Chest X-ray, AP view. Patient: 29 years old, sex M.
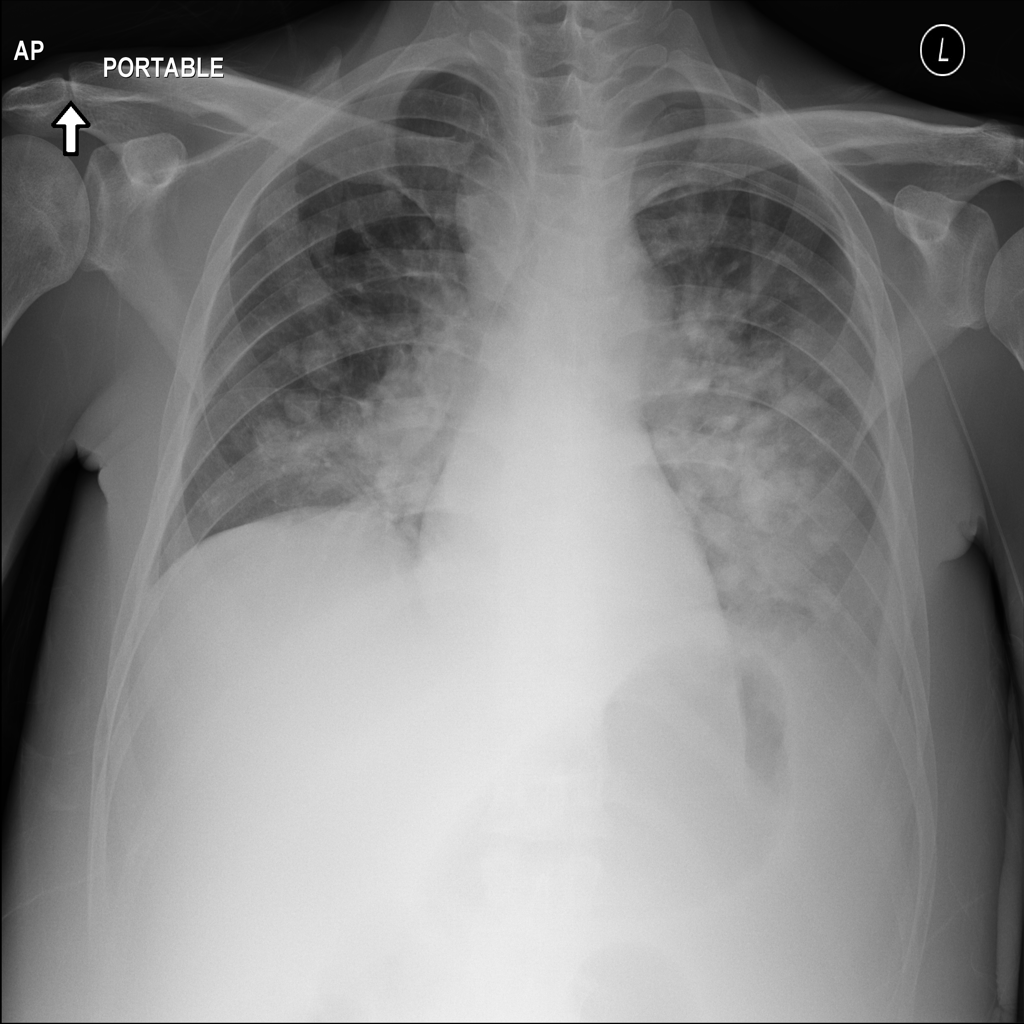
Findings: Effusion, Infiltration, Nodule, Pleural_Thickening